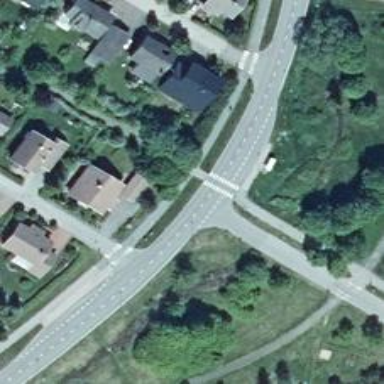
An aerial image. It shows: Uncontrolled crossing on the road.